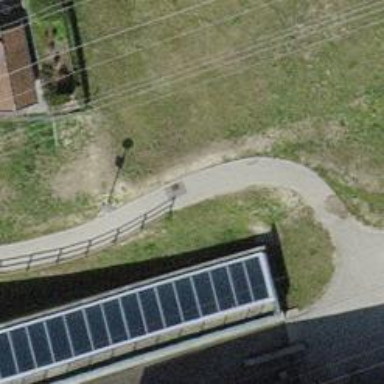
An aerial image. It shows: Concrete path.